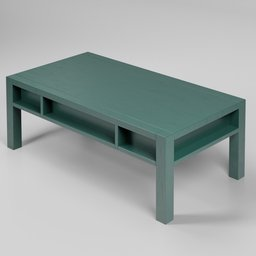
Label: furniture